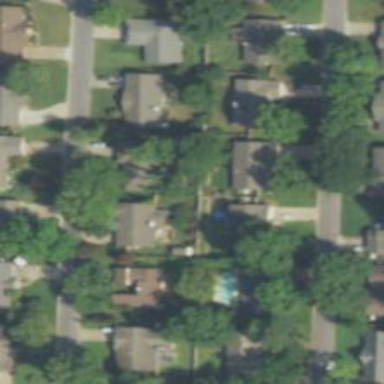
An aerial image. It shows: Neighborhood.